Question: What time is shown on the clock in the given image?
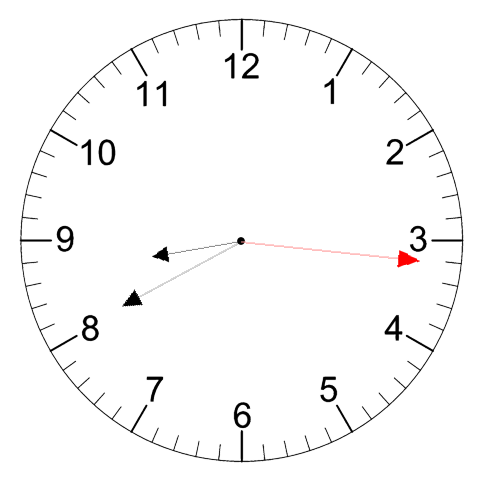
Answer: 08:40:16